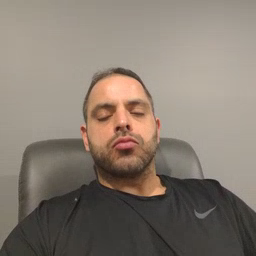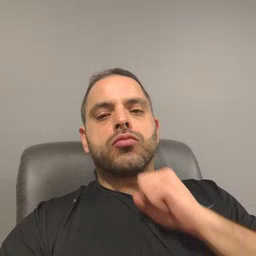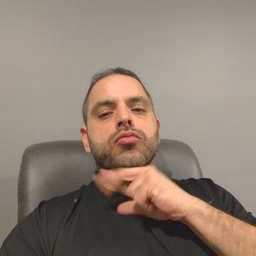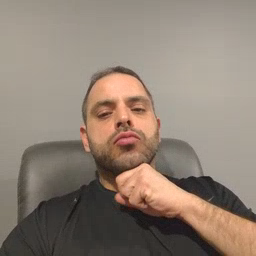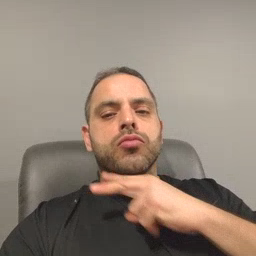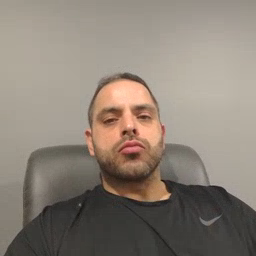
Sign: frog